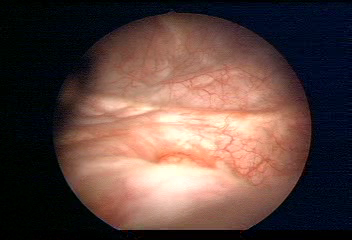
Modality: WLC
Class: Normal mucosa
Bladder cancer association: No